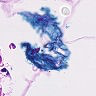
Metastatic tissue present: no